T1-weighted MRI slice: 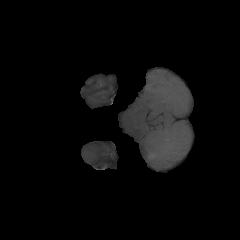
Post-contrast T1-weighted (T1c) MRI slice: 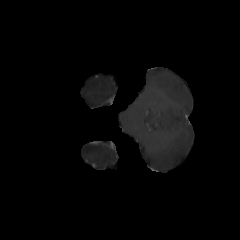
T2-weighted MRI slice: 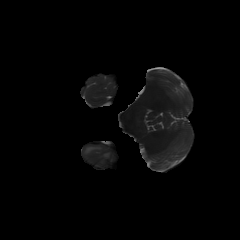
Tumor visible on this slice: yes